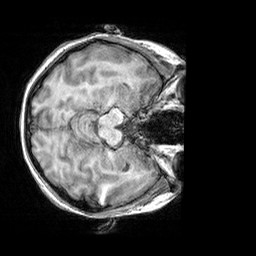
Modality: T1w
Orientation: axial
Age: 25
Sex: female
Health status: healthy
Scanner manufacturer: siemens
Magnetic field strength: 3 T
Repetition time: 2.3 s
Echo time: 0.00303 s